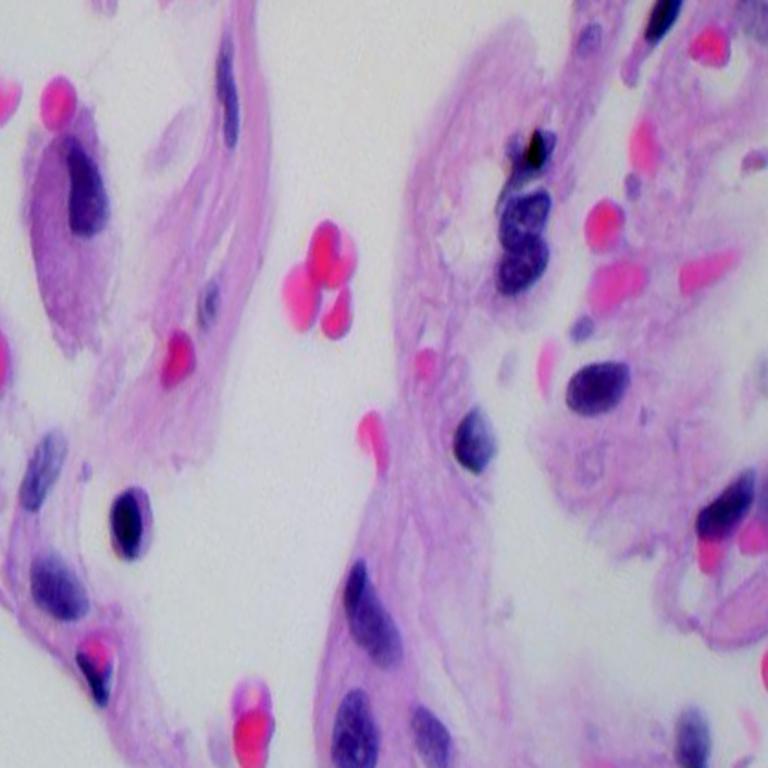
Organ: lung
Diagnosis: benign